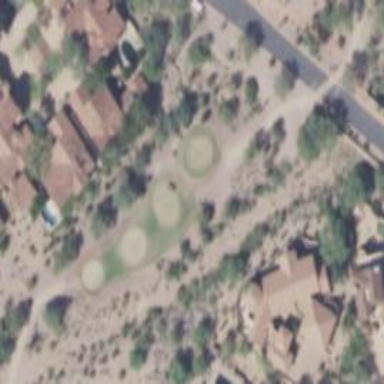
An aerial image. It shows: Service road designated as golf cart path.